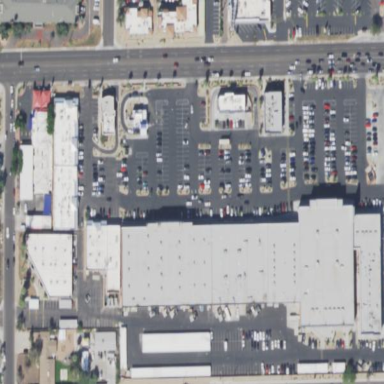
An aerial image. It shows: Commercial area.